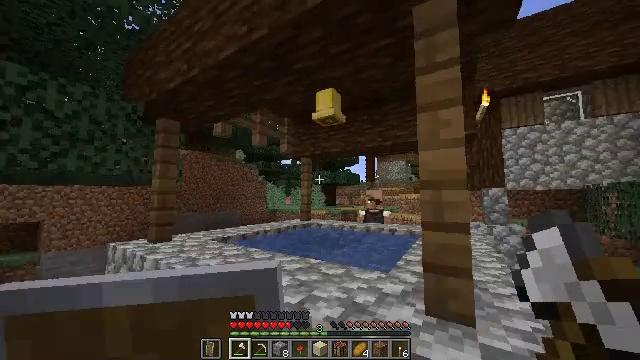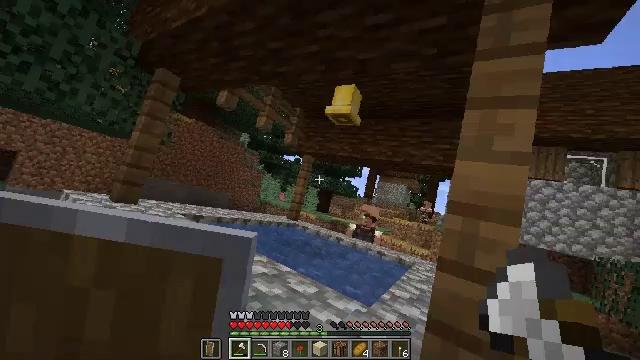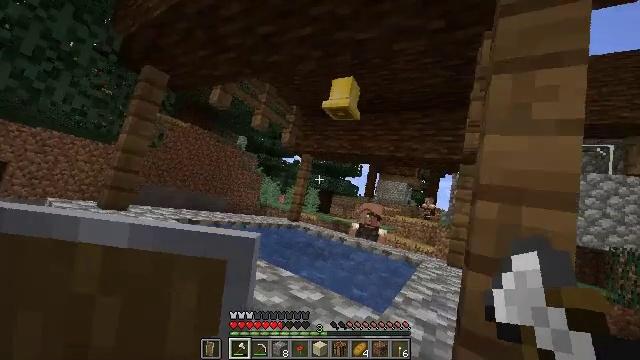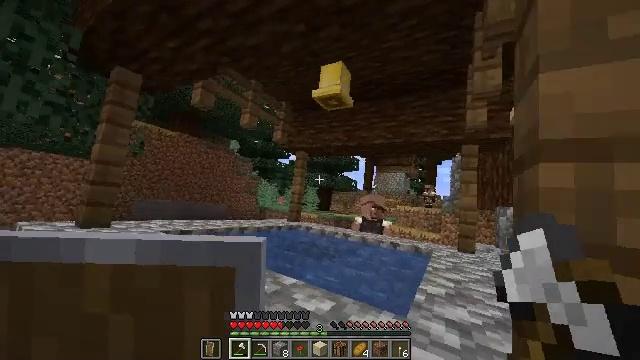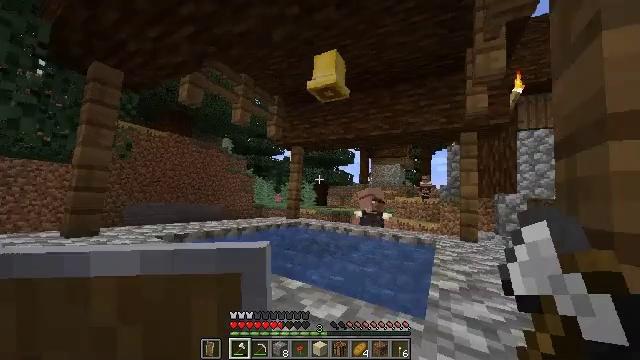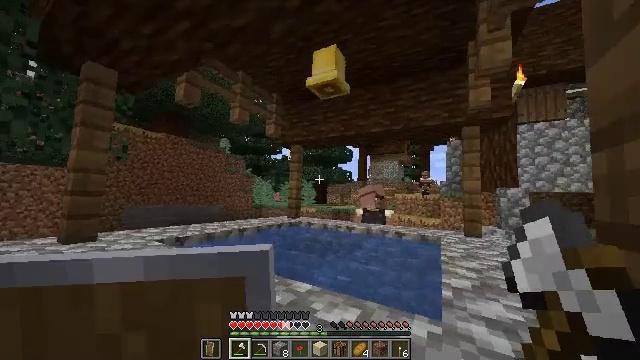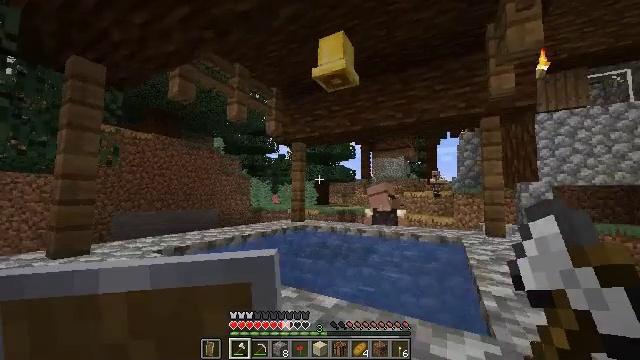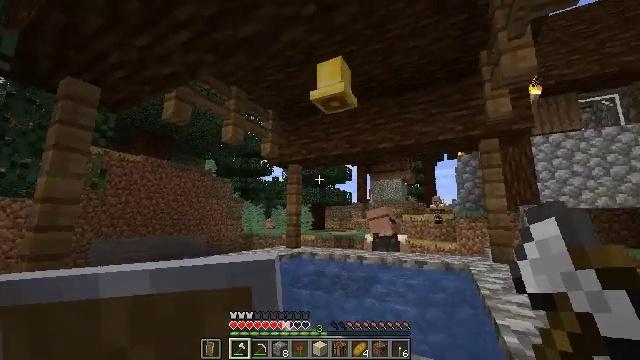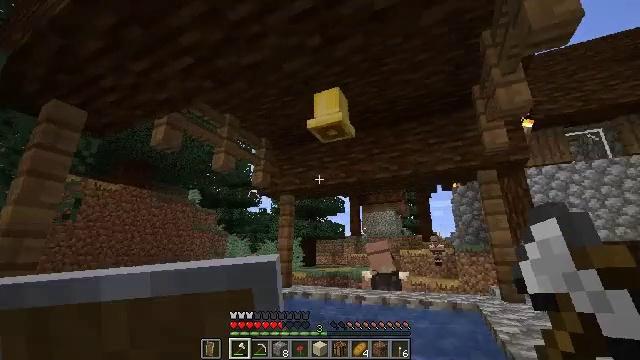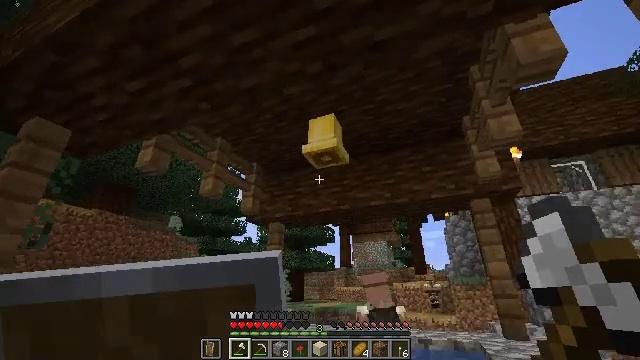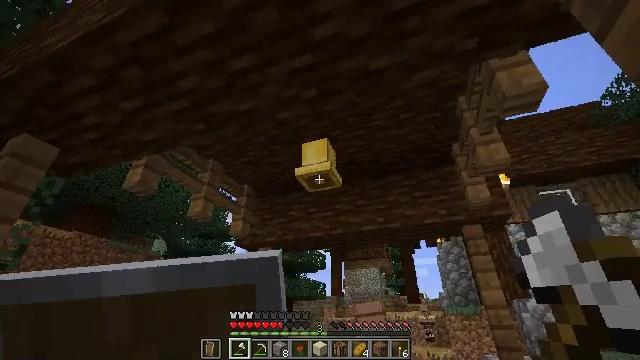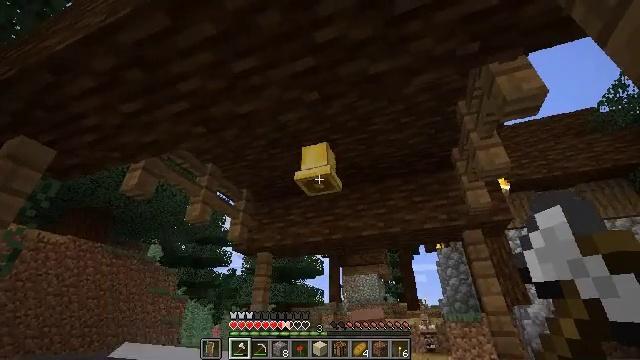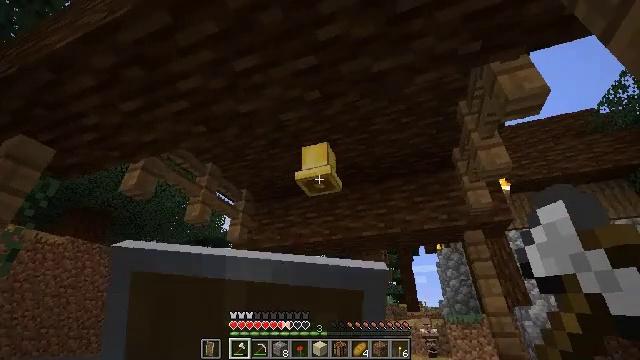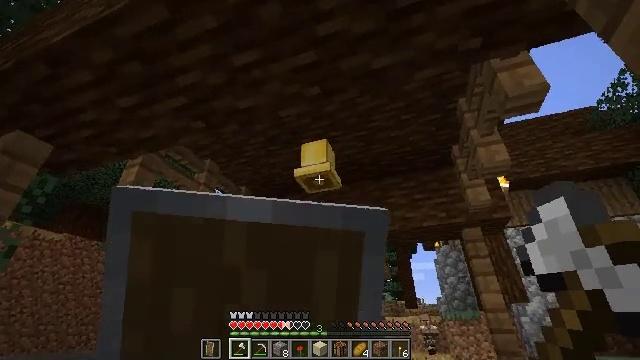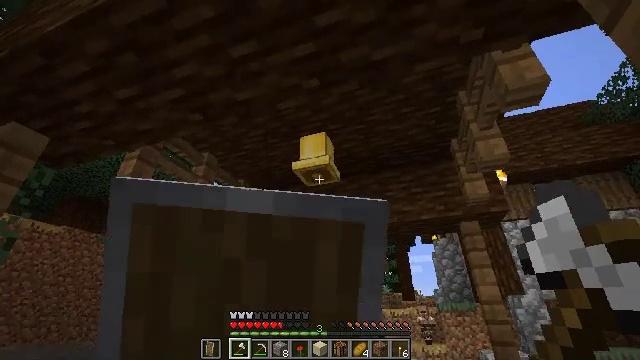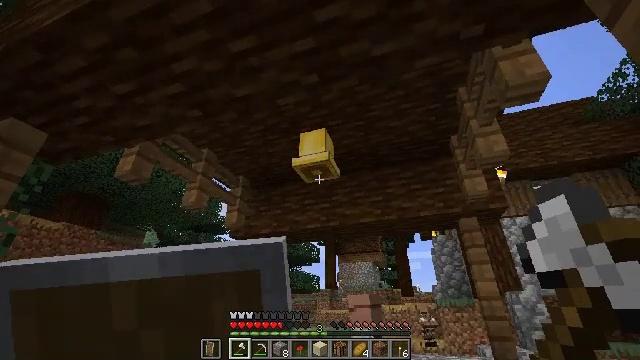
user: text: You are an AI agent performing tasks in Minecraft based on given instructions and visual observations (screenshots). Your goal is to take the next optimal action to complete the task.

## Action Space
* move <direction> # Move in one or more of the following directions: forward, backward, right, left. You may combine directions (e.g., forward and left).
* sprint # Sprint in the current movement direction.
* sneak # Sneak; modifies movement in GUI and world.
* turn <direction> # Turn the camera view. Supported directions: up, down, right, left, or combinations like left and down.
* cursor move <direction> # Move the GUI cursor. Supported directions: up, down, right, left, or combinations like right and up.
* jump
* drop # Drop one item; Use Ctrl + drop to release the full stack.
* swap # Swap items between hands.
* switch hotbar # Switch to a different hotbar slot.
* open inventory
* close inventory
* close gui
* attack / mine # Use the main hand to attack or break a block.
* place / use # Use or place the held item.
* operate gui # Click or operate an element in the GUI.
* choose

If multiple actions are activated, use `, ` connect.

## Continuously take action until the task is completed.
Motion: motion action
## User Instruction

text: Remove the grindstone from its place.
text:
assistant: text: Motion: move forward, turn up
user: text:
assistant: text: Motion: move forward
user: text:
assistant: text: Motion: move forward
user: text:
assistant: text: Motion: move forward, turn right and down
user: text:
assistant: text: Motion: move forward
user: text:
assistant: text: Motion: move forward
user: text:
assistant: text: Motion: move forward, turn right and up
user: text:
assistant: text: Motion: turn right and up
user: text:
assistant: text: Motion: turn right and up
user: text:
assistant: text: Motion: turn right and up
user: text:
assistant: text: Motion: turn up, use / place
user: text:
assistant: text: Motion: use / place
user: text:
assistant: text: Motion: use / place
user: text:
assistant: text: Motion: turn down, use / place
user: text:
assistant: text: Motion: no_op
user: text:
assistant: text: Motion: no_op
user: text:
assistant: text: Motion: no_op
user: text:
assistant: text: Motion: use / place
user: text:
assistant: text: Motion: use / place
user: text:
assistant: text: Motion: use / place
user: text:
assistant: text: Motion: no_op
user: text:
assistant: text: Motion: turn up
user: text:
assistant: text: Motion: no_op
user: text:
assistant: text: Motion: use / place
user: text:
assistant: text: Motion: use / place
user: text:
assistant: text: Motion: use / place
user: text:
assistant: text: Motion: no_op
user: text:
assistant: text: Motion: no_op
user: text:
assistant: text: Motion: no_op
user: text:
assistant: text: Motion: no_op